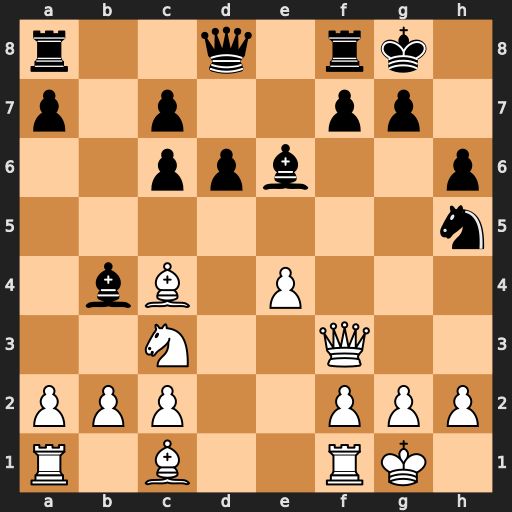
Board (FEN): r2q1rk1/p1p2pp1/2ppb2p/7n/1bB1P3/2N2Q2/PPP2PPP/R1B2RK1
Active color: w
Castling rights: -
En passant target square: -
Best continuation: Bxe6 fxe6 Qxh5 Bxc3 bxc3